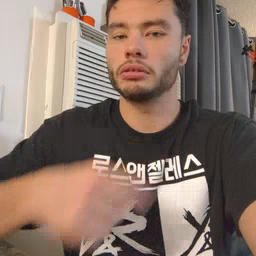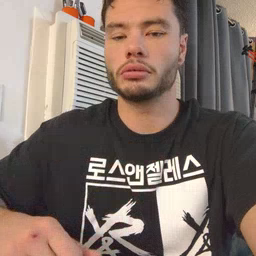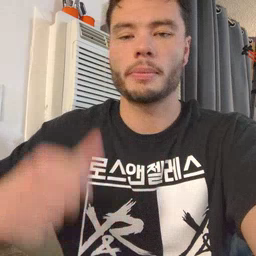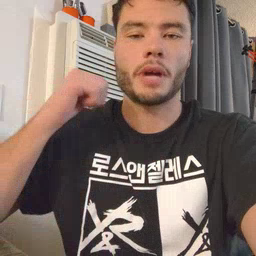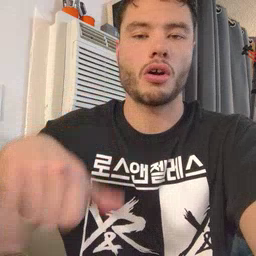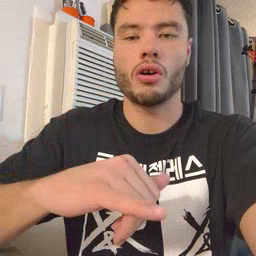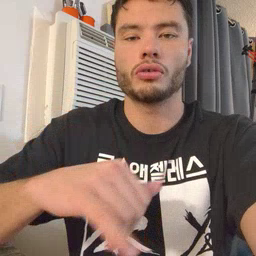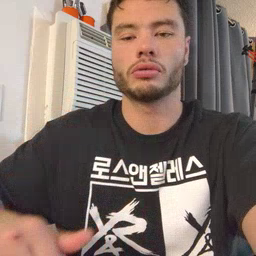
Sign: backyard